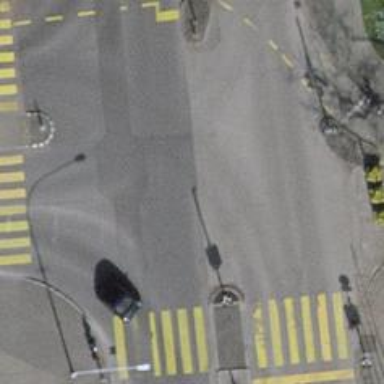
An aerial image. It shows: Road with traffic signals.